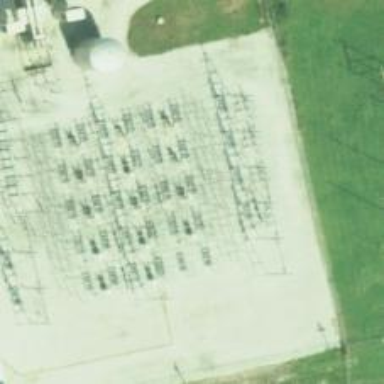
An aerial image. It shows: Switch used for power control.